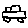
Label: car